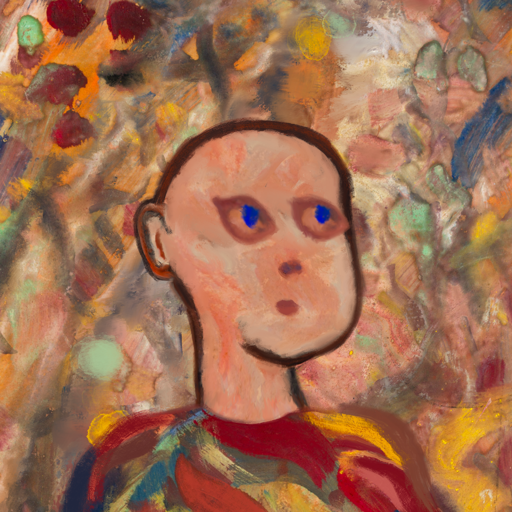
Background: Mother_And_Son_Mother, Head And Neck Side: Roy_Bahadur, Face Side: Mother_And_Son_Mother, Bust: Mother_And_Son_Son, Hair Side: Blank, Head Accessory: Blank, Second Necklace: Blank, Necklace: Blank, Baby: Blank